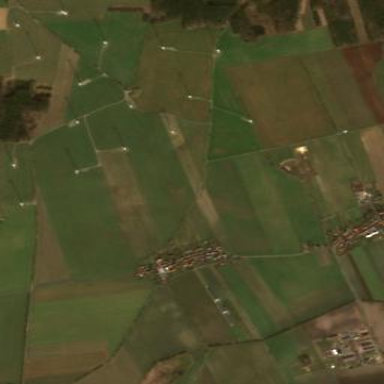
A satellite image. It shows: Picturesque farmland scene.